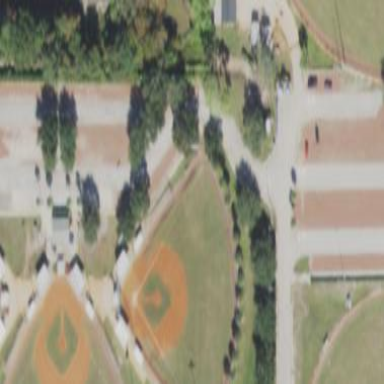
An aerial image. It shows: Baseball pitch for leisure and sports activities.